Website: lowes
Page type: payment
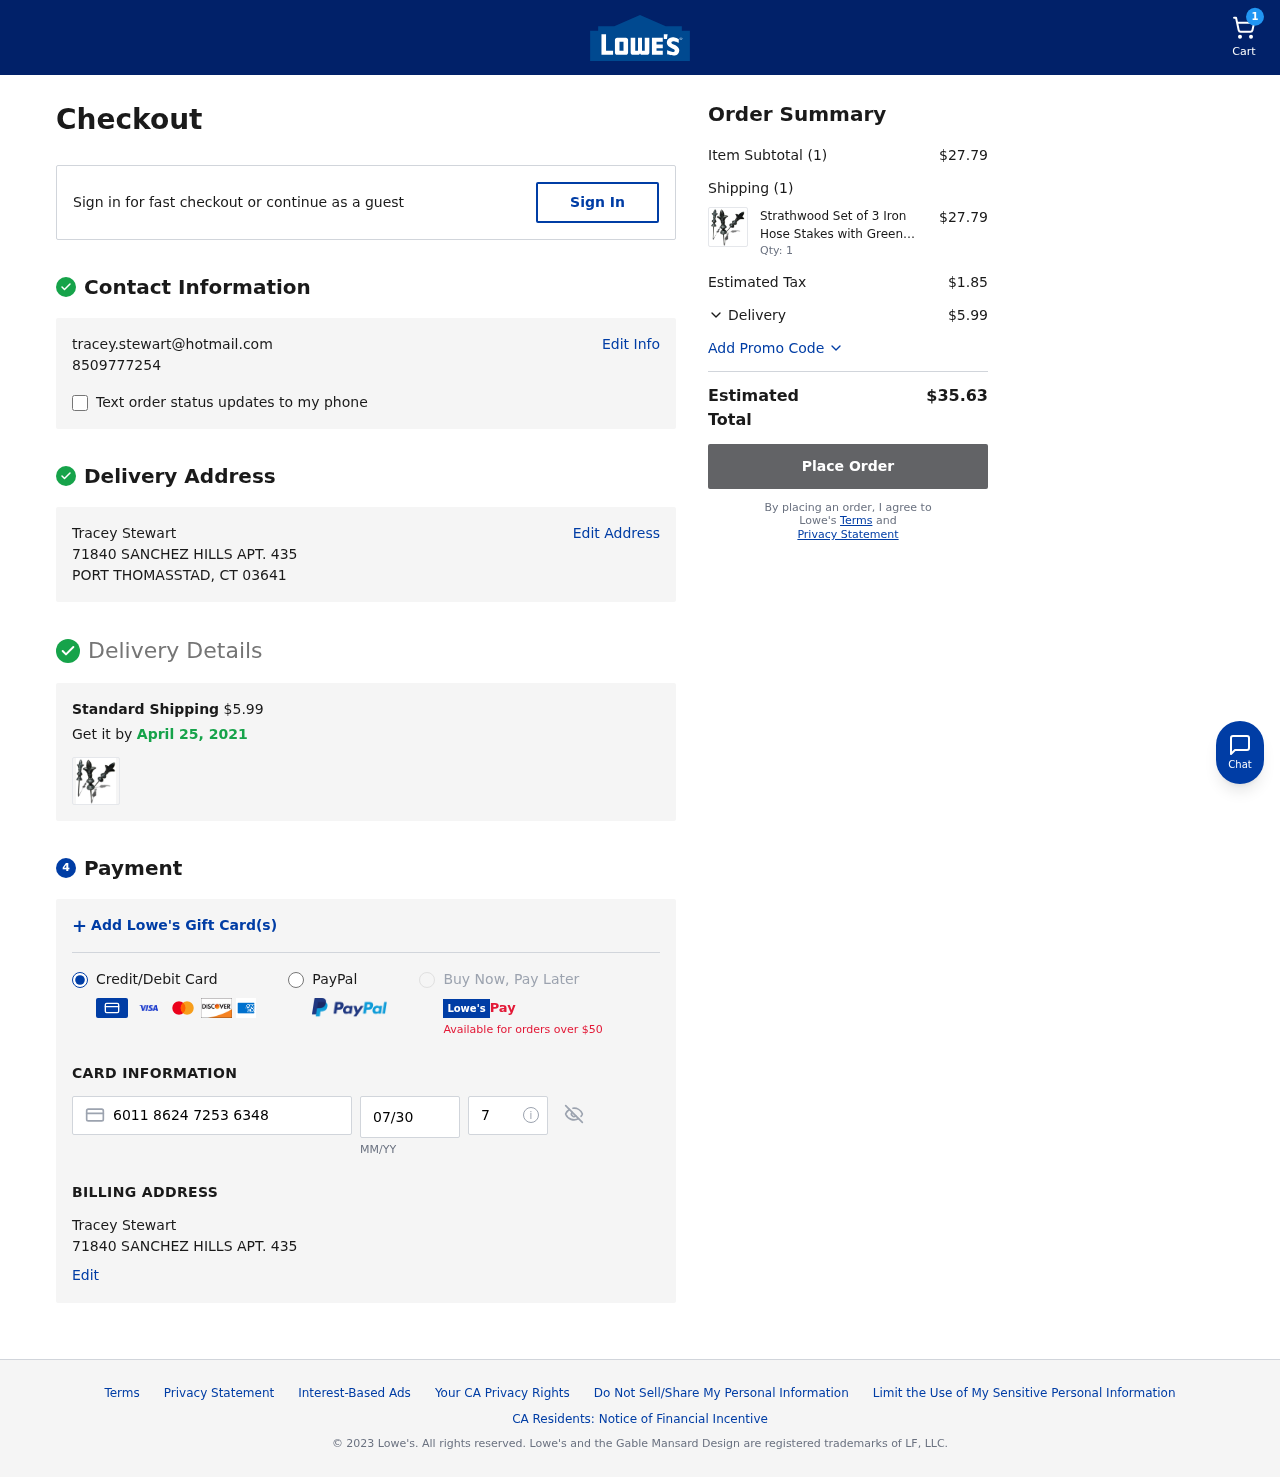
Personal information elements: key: PII_CARD_CVV
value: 709
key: PII_CARD_EXPIRY
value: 07/30
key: PII_CARD_NUMBER
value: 6011 8624 7253 6348
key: PII_EMAIL
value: tracey.stewart@hotmail.com
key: PII_FULLNAME
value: Tracey Stewart
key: PII_FULLNAME2
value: Tracey Stewart
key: PII_PHONE
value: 8509777254
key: PII_STREET
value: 71840 SANCHEZ HILLS APT. 435
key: PII_STREET2
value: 71840 SANCHEZ HILLS APT. 435
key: PII_CITY_STATE_ZIP
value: PORT THOMASSTAD, CT 03641
Product elements: key: PRODUCT1_NAME
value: Strathwood Set of 3 Iron Hose Stakes with Green Patina Finish
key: PRODUCT1_PRICE
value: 27.79
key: PRODUCT1_QUANTITY
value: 1
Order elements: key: ORDER_NUM_ITEMS
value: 1
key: ORDER_SHIPPING_COST
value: $5.99
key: ORDER_DELIVERY_DATE
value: April 25, 2021
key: ORDER_SUBTOTAL
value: $27.79
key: ORDER_NUM_ITEMS2
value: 1
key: ORDER_TAX
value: $1.85
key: ORDER_SHIPPING_COST2
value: $5.99
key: ORDER_TOTAL
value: $35.63